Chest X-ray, PA view. Patient: 67 years old, sex M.
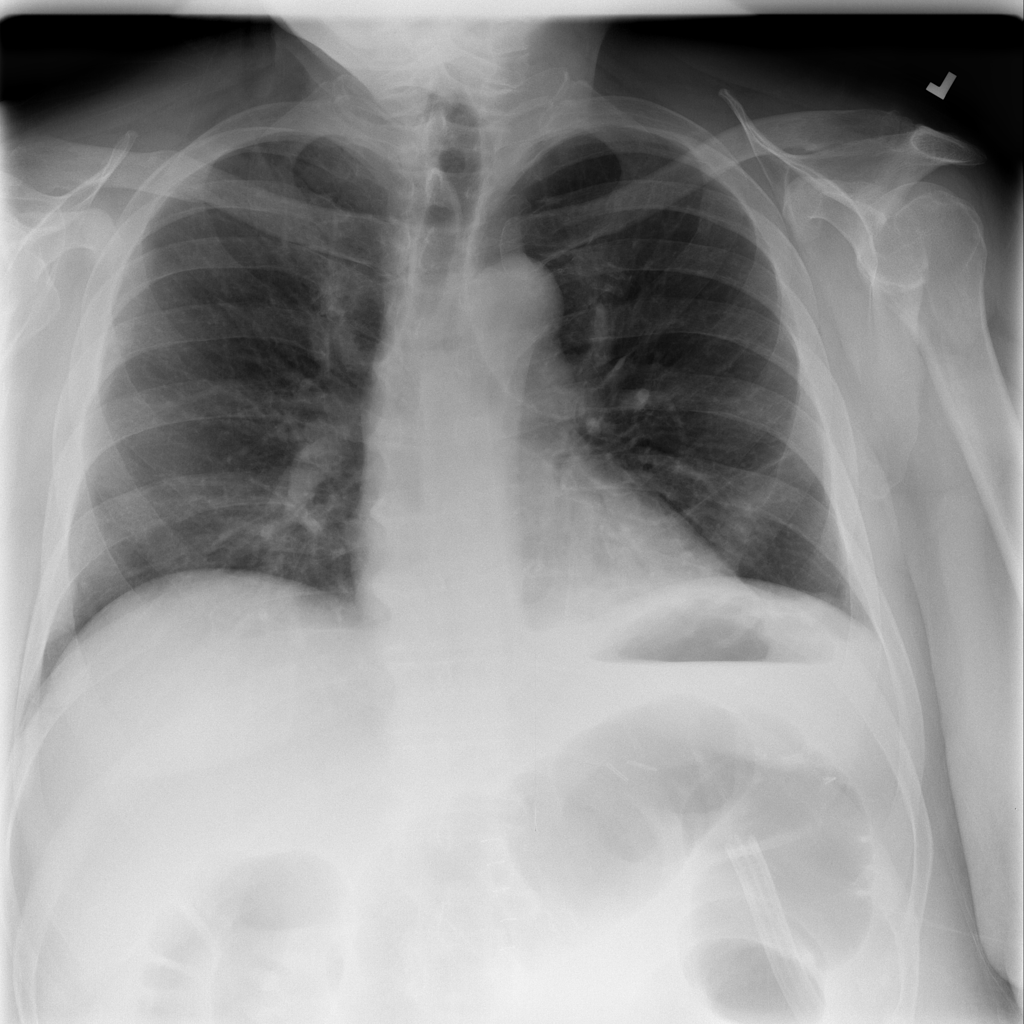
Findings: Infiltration